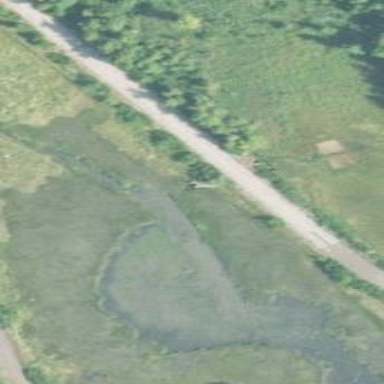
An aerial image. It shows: Marshy wetland area.